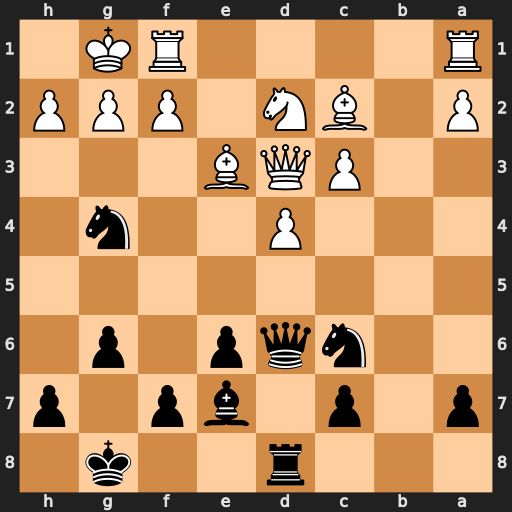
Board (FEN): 3r2k1/p1p1bp1p/2nqp1p1/8/3P2n1/2PQB3/P1BN1PPP/R4RK1
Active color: b
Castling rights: -
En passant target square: -
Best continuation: Qxh2#